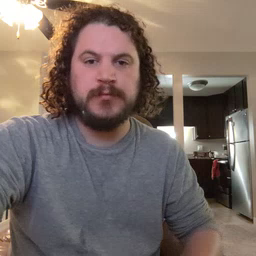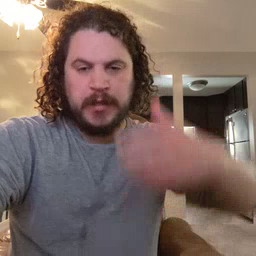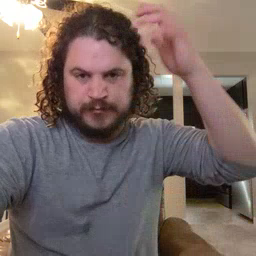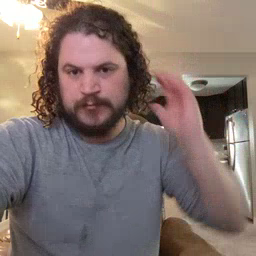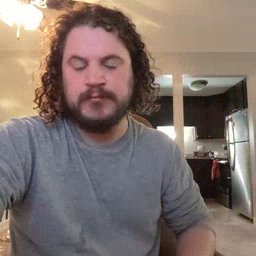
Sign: lion